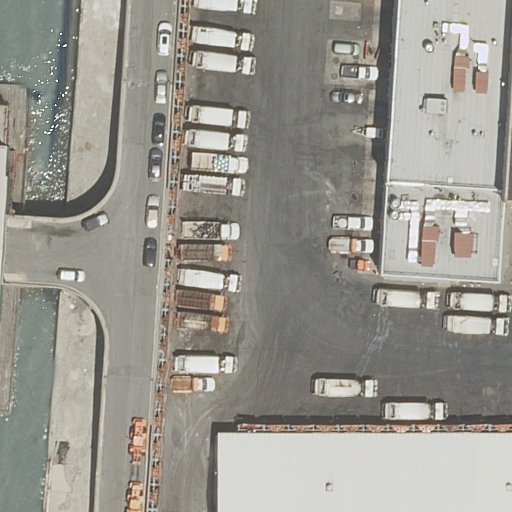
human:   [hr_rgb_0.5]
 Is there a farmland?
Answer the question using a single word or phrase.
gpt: no

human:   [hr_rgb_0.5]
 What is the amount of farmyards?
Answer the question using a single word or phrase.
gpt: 0

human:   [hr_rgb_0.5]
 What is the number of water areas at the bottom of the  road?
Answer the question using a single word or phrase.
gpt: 0

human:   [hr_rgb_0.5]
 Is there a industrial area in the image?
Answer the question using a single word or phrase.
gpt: no

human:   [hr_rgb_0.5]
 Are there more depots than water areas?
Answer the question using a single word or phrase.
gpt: no

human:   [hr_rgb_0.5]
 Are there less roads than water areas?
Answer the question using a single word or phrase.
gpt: no

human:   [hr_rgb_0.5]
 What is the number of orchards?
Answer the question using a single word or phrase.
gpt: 0

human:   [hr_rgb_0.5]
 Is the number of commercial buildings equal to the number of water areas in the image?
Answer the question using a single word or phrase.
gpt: no

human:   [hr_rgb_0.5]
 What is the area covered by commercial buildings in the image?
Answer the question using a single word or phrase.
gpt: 0m2

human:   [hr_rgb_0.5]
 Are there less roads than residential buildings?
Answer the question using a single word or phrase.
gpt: no

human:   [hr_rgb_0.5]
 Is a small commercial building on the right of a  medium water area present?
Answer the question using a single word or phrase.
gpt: no

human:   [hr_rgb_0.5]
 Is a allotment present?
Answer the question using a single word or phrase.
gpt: no

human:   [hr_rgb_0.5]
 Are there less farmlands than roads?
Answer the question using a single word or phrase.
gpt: yes

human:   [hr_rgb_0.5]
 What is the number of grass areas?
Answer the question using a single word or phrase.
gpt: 0

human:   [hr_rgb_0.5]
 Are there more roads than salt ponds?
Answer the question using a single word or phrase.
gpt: yes

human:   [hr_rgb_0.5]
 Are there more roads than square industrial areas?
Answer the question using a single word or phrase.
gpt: yes

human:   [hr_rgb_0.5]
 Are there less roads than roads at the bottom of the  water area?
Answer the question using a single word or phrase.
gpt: no

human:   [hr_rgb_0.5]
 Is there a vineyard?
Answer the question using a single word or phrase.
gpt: no

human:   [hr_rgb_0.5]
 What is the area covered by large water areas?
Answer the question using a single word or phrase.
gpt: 1207m2

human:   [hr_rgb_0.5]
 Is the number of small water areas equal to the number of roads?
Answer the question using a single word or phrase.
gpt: no

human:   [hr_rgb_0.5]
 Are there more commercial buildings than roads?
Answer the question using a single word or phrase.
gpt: no

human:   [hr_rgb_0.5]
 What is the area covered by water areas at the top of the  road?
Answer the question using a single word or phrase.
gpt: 0m2

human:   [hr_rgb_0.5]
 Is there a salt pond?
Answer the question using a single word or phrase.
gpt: no

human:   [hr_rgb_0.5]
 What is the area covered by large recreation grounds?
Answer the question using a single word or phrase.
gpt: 0m2

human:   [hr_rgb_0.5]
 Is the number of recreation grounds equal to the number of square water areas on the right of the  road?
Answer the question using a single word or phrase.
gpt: yes

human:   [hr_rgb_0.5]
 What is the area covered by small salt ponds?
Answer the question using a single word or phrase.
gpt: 0m2

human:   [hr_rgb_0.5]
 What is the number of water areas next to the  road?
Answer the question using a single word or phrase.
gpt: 1

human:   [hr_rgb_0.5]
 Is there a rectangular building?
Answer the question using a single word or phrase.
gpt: no

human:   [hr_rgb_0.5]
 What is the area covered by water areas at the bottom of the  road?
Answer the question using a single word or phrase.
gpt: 0m2

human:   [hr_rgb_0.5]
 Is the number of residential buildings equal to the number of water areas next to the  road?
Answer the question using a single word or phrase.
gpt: no

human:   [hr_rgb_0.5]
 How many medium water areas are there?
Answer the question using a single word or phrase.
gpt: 0

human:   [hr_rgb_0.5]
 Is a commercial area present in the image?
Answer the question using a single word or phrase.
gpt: no

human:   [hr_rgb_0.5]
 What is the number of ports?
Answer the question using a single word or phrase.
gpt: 0

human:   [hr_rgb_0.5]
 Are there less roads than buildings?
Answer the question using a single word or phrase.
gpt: no

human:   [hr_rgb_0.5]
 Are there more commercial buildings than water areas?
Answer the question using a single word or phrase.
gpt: no

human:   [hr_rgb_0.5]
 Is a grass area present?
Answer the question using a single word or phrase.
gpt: no